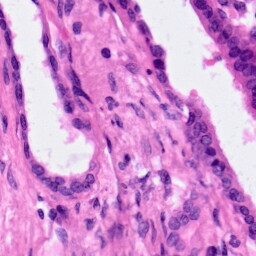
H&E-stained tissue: Pancreatic